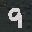
Label: 9